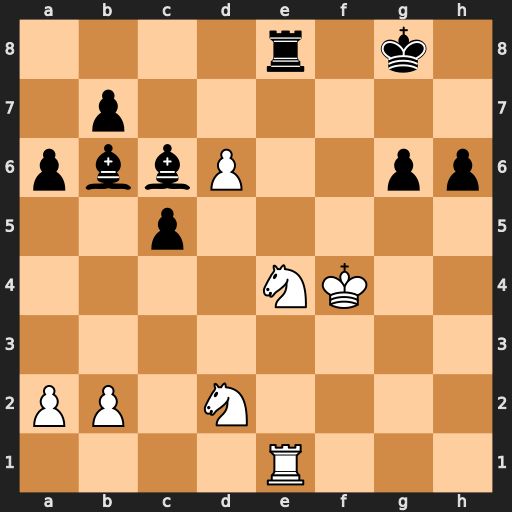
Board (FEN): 4r1k1/1p6/pbbP2pp/2p5/4NK2/8/PP1N4/4R3
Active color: w
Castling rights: -
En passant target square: -
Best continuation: Nf6+ Kf8 Nxe8